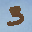
Label: 3